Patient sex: M
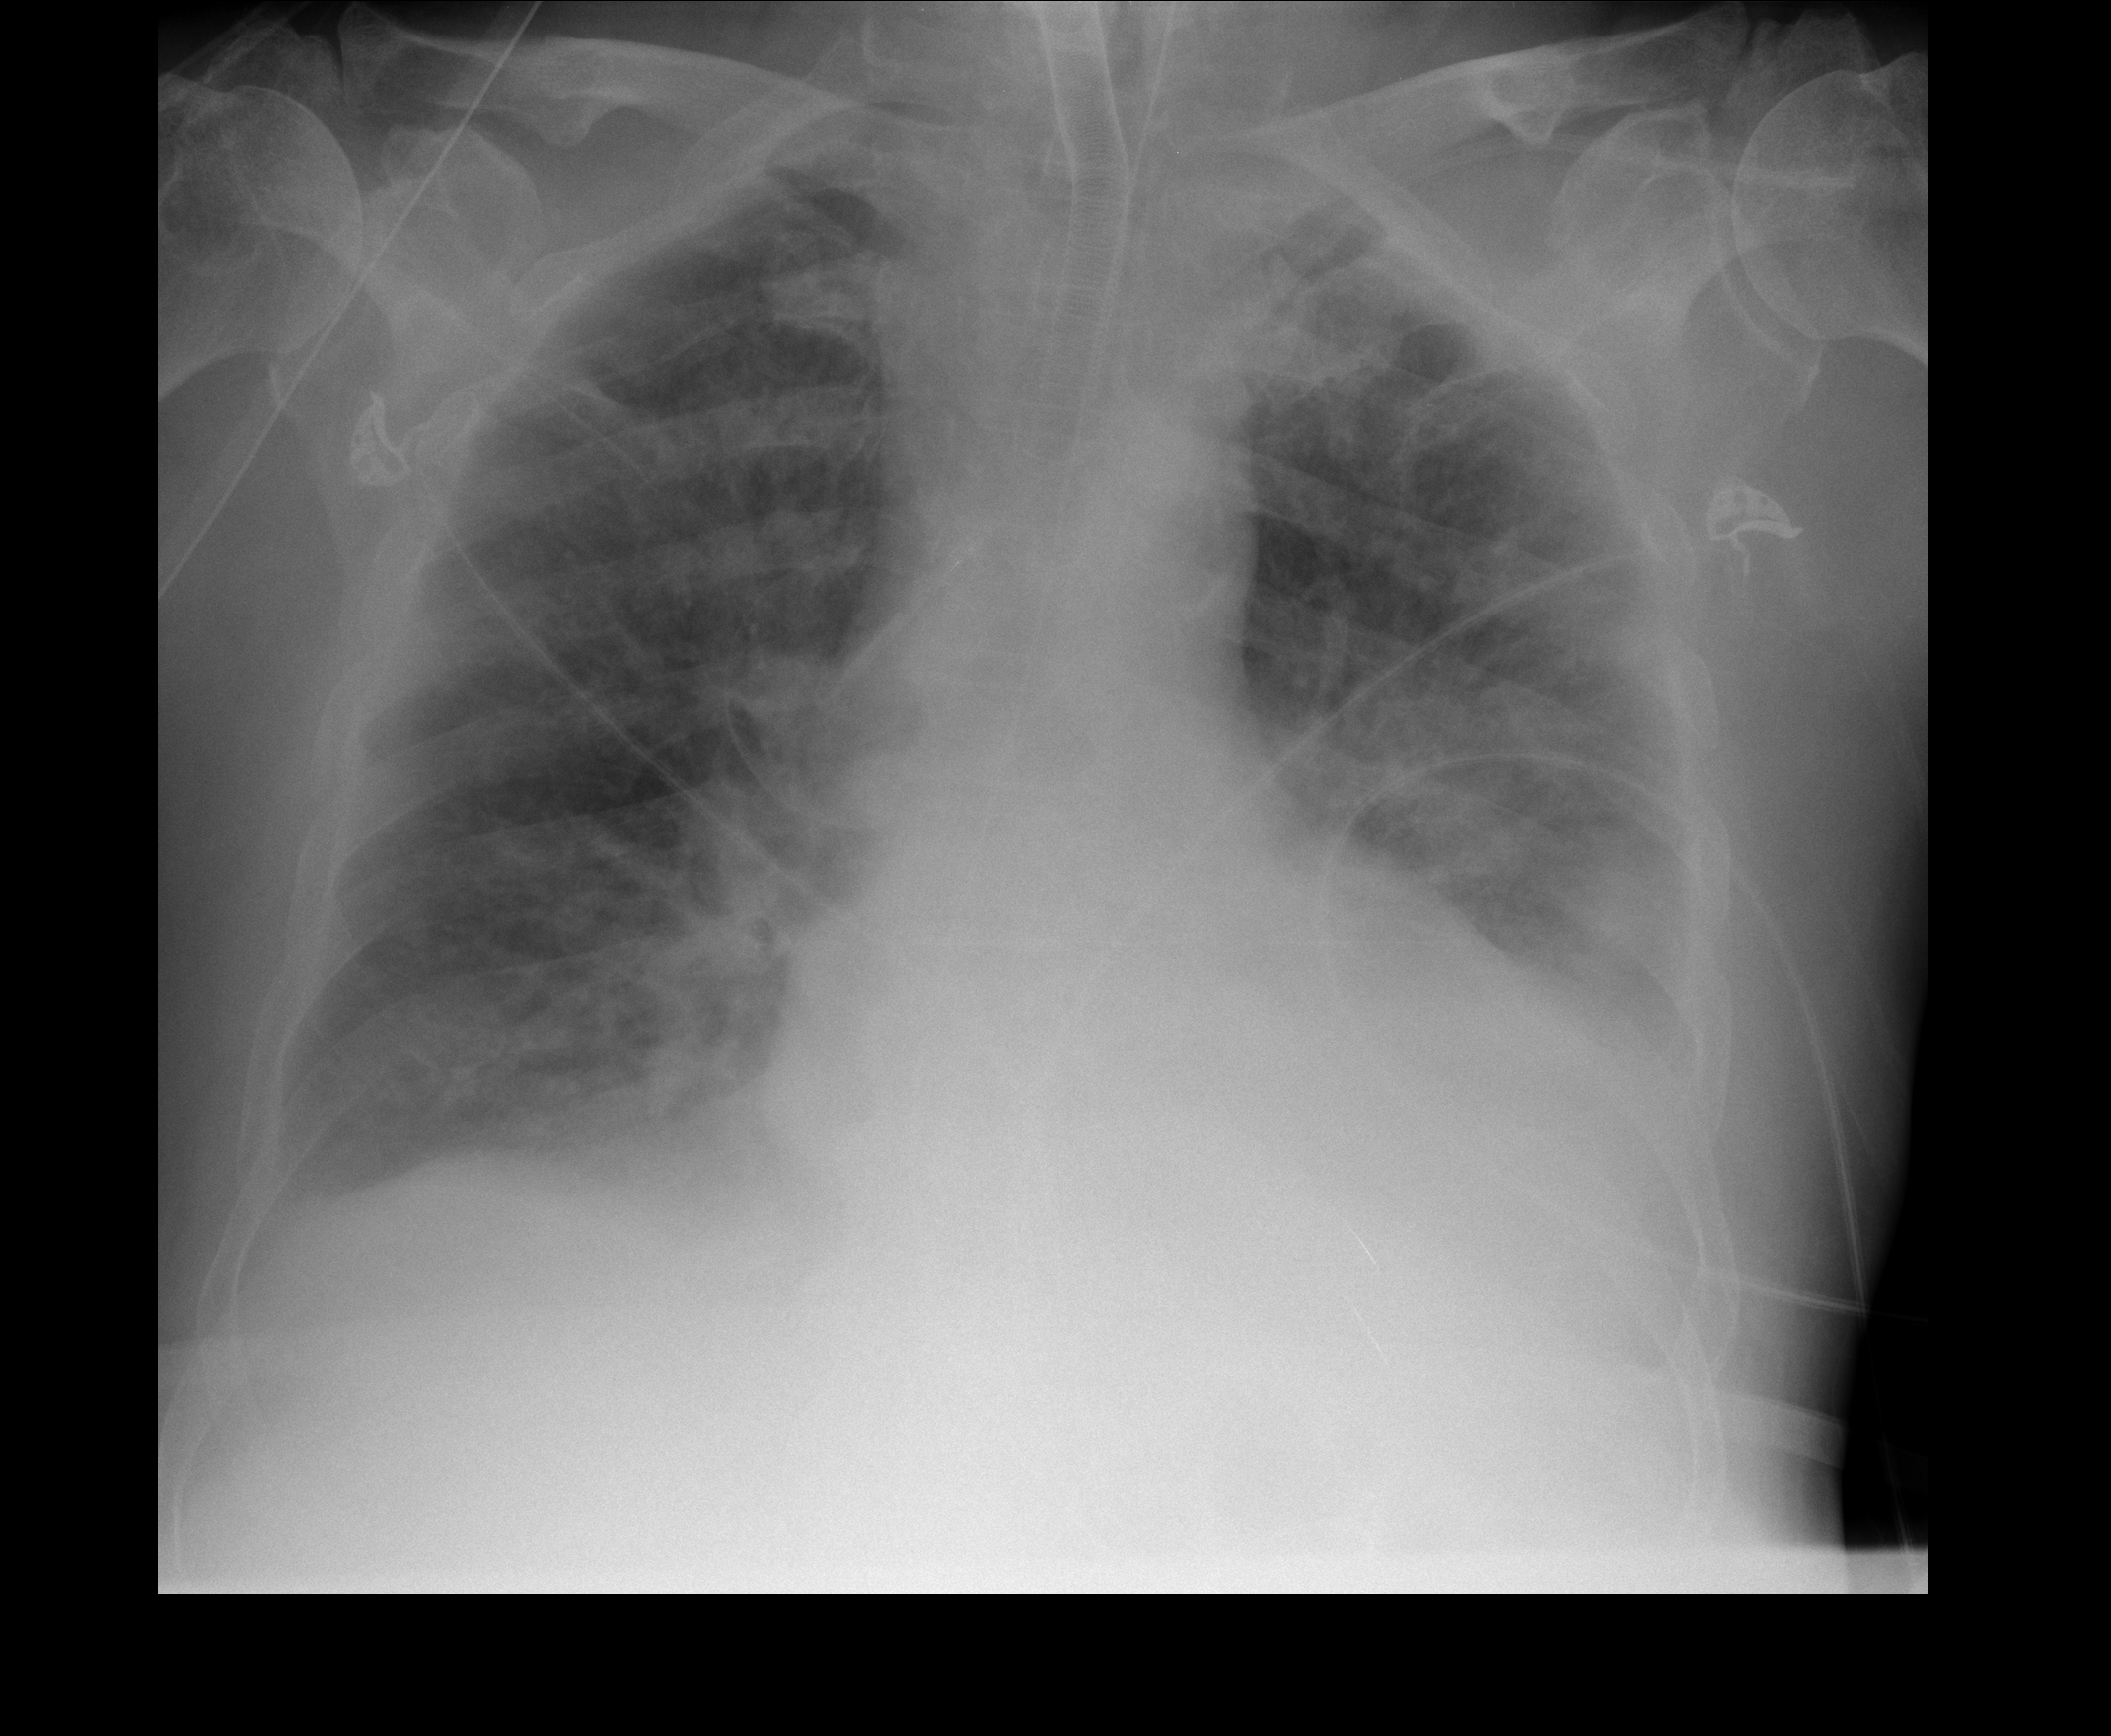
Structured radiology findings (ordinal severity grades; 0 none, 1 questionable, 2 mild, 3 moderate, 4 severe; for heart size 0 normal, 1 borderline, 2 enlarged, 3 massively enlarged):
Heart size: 2
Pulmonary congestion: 2
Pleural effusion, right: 2
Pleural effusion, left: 2
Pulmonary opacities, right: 3
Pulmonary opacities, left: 3
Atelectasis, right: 2
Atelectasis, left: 3